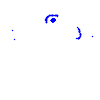
Particle: electron